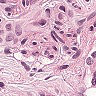
Metastatic tissue present: yes